Breast ultrasound image
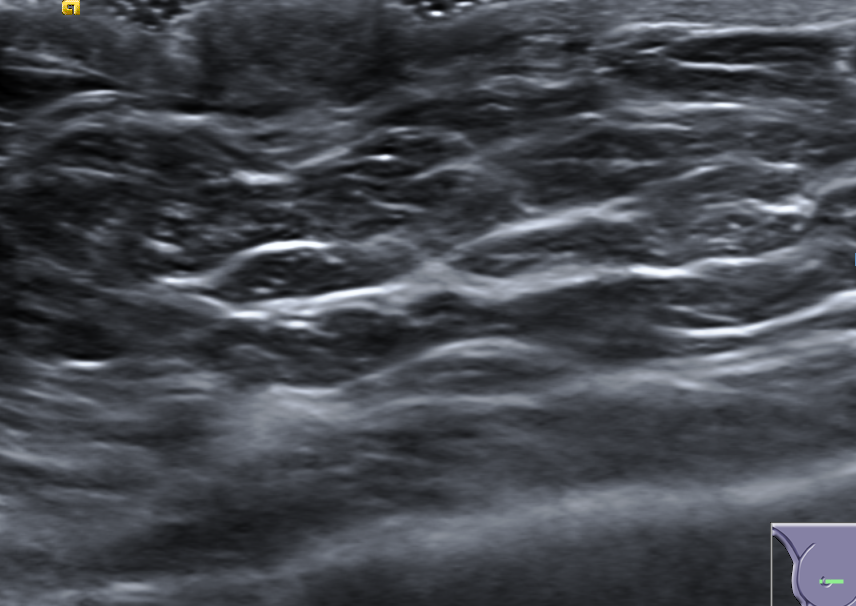
Diagnosis: normal